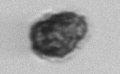
Label: Syracosphaera_pulchra